Question: I have updated a Xamarin Forms proyect to 4.2 and I'm usign a CollectionView with an entry for each data template. The "problem" is that when I tap on a entry I get a weird little underline under all the entries in the list.
Honestly I don't know from where this underline is come from!

Here you can see a little grey underline under the "00"
EDIT:
I have discovered that is a small horizontal scroll bar, here I have created another collection view (yeah, the binding is totally random, but I want a fast example) and I have set HorizontalScrollBarVisibility="Never" but it is still showed (it's a CollectionView property not entry...).
Code:
'''
<StackLayout>
<CollectionView x:Name="ItemsListView"
ItemsSource="{Binding Items}"
VerticalOptions="FillAndExpand"
HorizontalScrollBarVisibility="Never"
ItemsUpdatingScrollMode="KeepScrollOffset">
<d:CollectionView.ItemsSource>
<x:Array Type="{x:Type x:String}">
<x:String>First Item</x:String>
<x:String>Second Item</x:String>
<x:String>Third Item</x:String>
<x:String>Fourth Item</x:String>
<x:String>Fifth Item</x:String>
<x:String>Sixth Item</x:String>
</x:Array>
</d:CollectionView.ItemsSource>
<CollectionView.ItemTemplate>
<DataTemplate>
<StackLayout>
<StackLayout Orientation="Horizontal"
BackgroundColor="AntiqueWhite"
Padding="10"
Margin="10">
<Entry WidthRequest="50" />
<Entry WidthRequest="50" />
</StackLayout>
</StackLayout>
</DataTemplate>
</CollectionView.ItemTemplate>
</CollectionView>
</StackLayout>
'''
<URL>
There is a way to remove it? or at least make it appears only in the entry selected?
P.S. I think I haven't mentioned it, it appears only for some second (when tap on an entry) and then disappears.
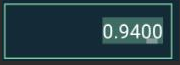
Answer: you could use custom render to custom the entry,for example:
custom an Entry :
'''
public class MyEntry :Entry
{
}
'''
then in Android project,create a entry render :
'''
[assembly: ExportRenderer(typeof(MyEntry), typeof(AndroidEntry))]
namespace App18.Droid
{
class AndroidEntry:EntryRenderer
{
public AndroidEntry(Context context) : base(context)
{
}
protected override void OnElementChanged(ElementChangedEventArgs<Entry> e)
{
base.OnElementChanged(e);
if (Control !=null)
{
Control.SetSingleLine(true);
Control.HorizontalScrollBarEnabled = false;
}
}
}
}
'''
then in axml use your custom entry :
'''
<CollectionView.ItemTemplate>
<DataTemplate>
<StackLayout>
<StackLayout Orientation="Horizontal"
BackgroundColor="AntiqueWhite"
Padding="10"
Margin="10">
<local:MyEntry WidthRequest="50" />
<local:MyEntry WidthRequest="50" />
</StackLayout>
</StackLayout>
</DataTemplate>
</CollectionView.ItemTemplate>
'''